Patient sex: M
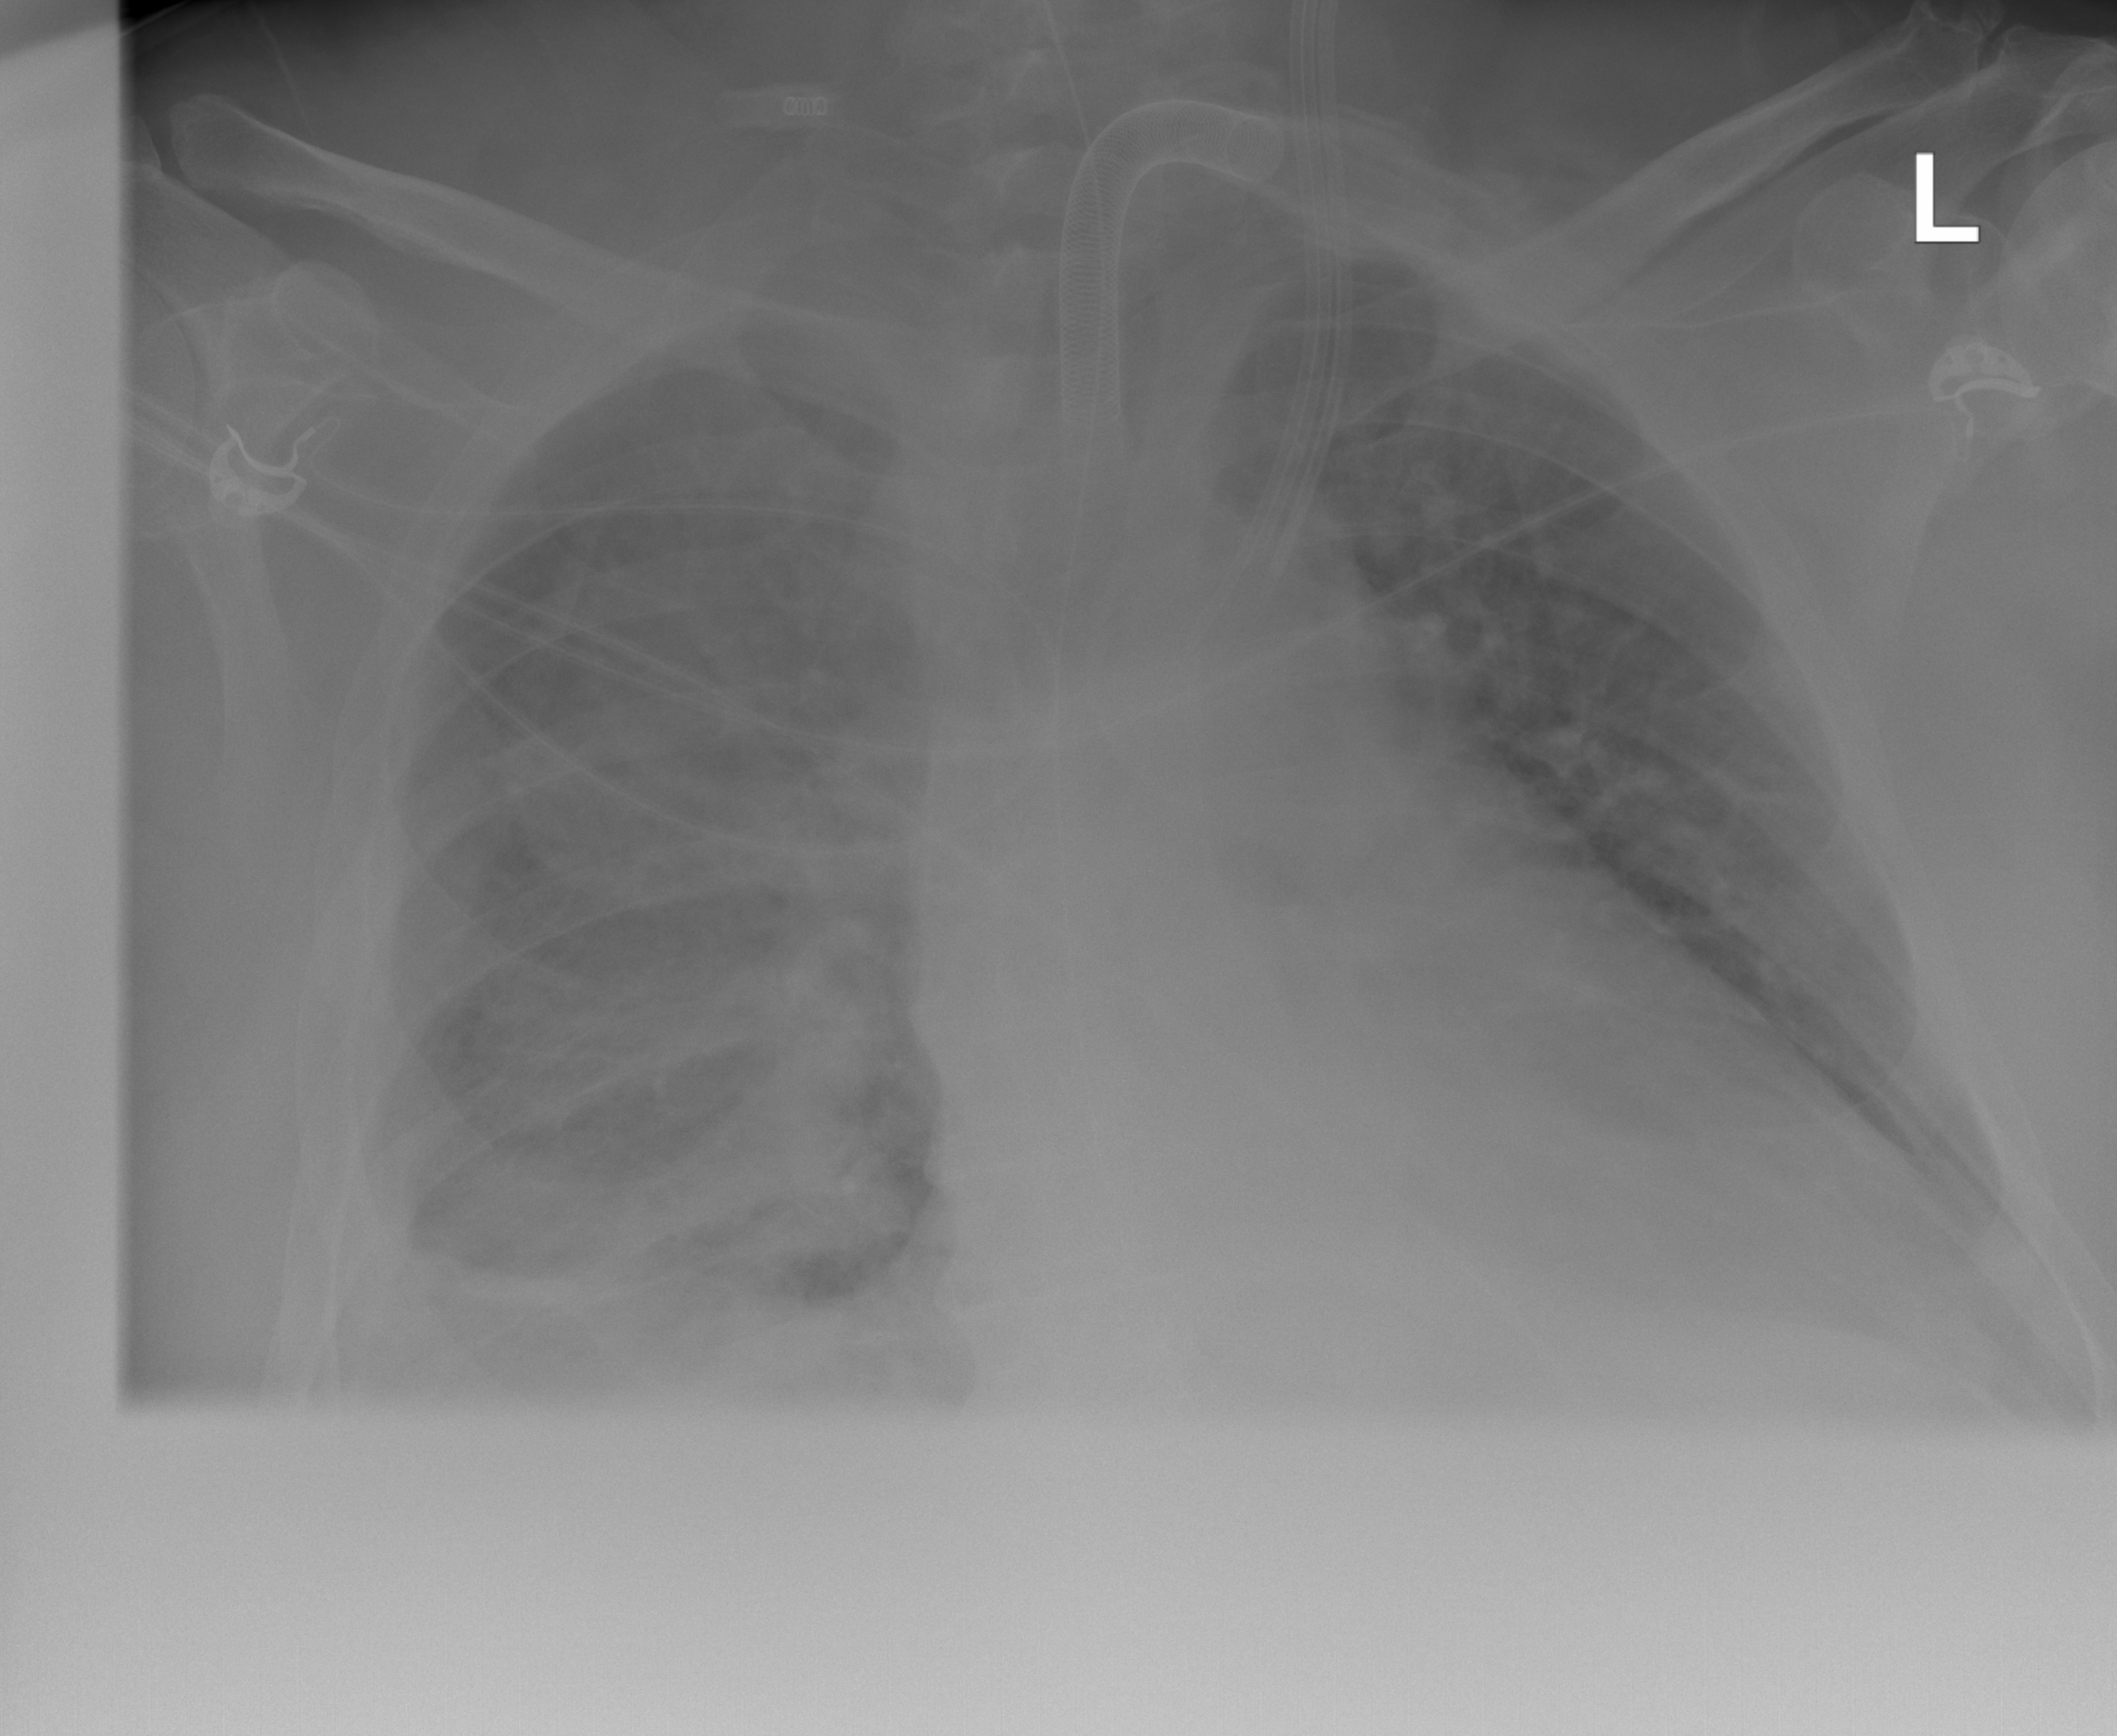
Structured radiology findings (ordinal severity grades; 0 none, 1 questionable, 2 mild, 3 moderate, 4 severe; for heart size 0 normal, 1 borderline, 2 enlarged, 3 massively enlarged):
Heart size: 2
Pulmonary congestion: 3
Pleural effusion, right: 2
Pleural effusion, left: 2
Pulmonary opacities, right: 3
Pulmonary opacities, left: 2
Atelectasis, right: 2
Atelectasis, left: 0